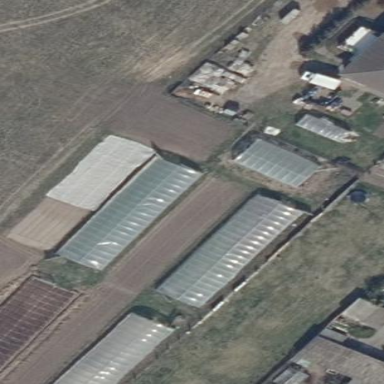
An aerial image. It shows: Plant nursery area.